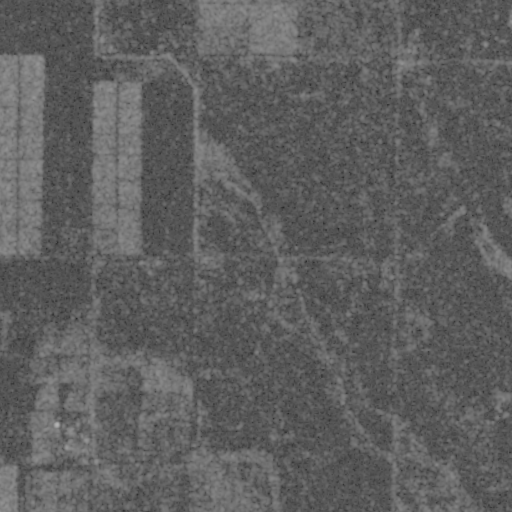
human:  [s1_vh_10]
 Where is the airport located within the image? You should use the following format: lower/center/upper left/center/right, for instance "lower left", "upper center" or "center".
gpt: The airport is located in the lower right of the image.
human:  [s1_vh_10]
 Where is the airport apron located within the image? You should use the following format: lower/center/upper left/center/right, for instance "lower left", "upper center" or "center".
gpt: The airport apron is located in the lower right of the image.
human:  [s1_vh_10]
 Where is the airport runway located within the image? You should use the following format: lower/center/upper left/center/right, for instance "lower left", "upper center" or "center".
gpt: The airport runway is located in the upper right of the image.
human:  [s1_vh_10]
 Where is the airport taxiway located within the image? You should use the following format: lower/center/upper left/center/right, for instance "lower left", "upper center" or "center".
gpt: The airport taxiway is located in the lower right of the image.
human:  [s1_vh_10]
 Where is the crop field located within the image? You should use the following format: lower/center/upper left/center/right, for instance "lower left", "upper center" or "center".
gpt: The crop field is located in the upper right of the image.
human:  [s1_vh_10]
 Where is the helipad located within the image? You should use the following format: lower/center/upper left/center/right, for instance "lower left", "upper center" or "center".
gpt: The helipad is located in the lower right of the image.
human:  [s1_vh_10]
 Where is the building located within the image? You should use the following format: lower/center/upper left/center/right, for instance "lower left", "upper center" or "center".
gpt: The building is located in the lower right of the image.
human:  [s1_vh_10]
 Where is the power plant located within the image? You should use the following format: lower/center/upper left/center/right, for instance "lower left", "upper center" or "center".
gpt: There is no power plant in the image.

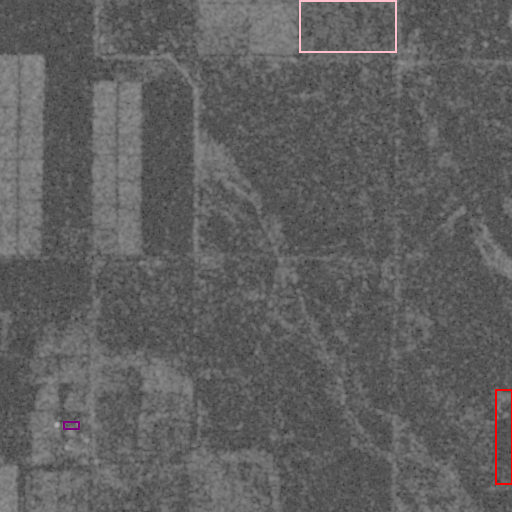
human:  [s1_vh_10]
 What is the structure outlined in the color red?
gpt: The structure outlined in red is an airport.
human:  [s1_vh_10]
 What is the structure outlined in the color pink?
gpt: The structure outlined in pink is a crop field.
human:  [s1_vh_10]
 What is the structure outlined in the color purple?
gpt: The structure outlined in purple is a building.
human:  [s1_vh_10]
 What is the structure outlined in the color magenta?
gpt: There is no magenta outline.